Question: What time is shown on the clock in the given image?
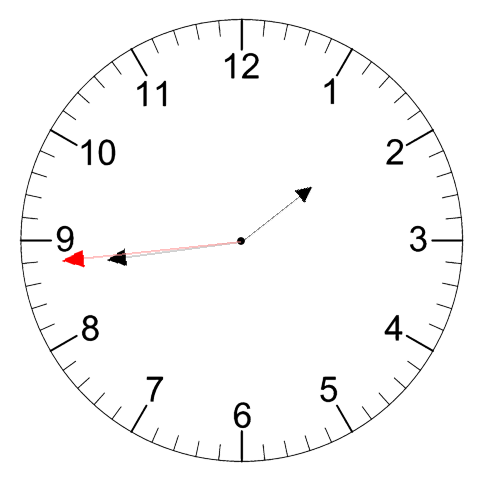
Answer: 01:43:44